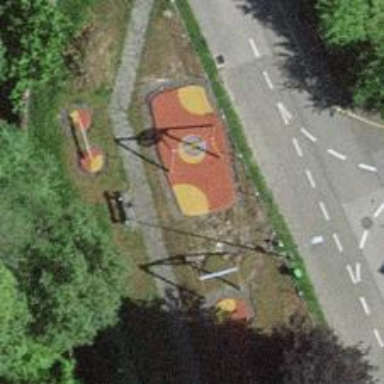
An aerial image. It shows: Table tennis table in leisure land area.